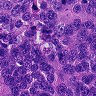
Metastatic tissue present: yes